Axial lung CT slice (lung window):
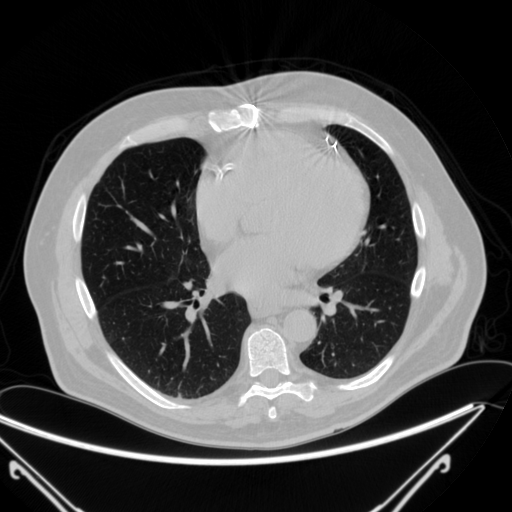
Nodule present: no